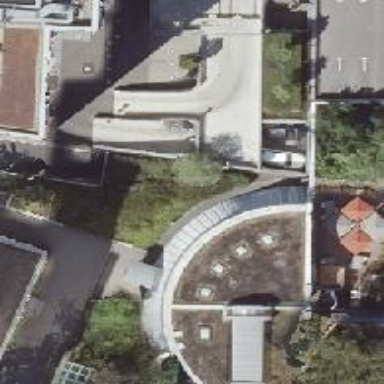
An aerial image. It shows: Parking entrance.